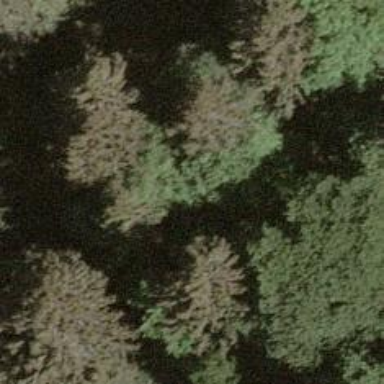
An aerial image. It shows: Single tag "natural: tree."